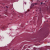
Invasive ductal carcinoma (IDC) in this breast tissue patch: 0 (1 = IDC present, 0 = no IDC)